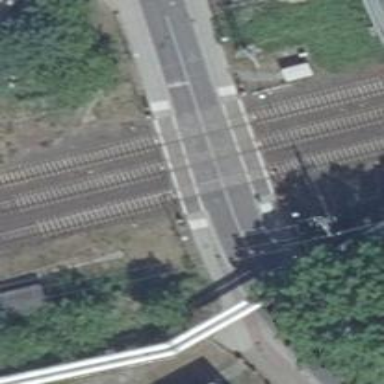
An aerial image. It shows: Railway crossing with traffic signals. The crossing features double half barriers.